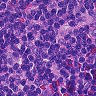
Metastatic tissue present: no